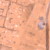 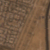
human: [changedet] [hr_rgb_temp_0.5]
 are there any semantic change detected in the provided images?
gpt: Some new buildings appear on the left side of the road in the desert.